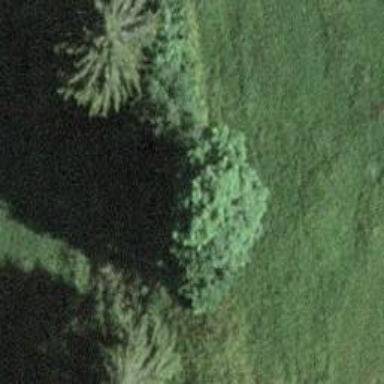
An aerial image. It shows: Single tag "natural: tree."